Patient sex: M
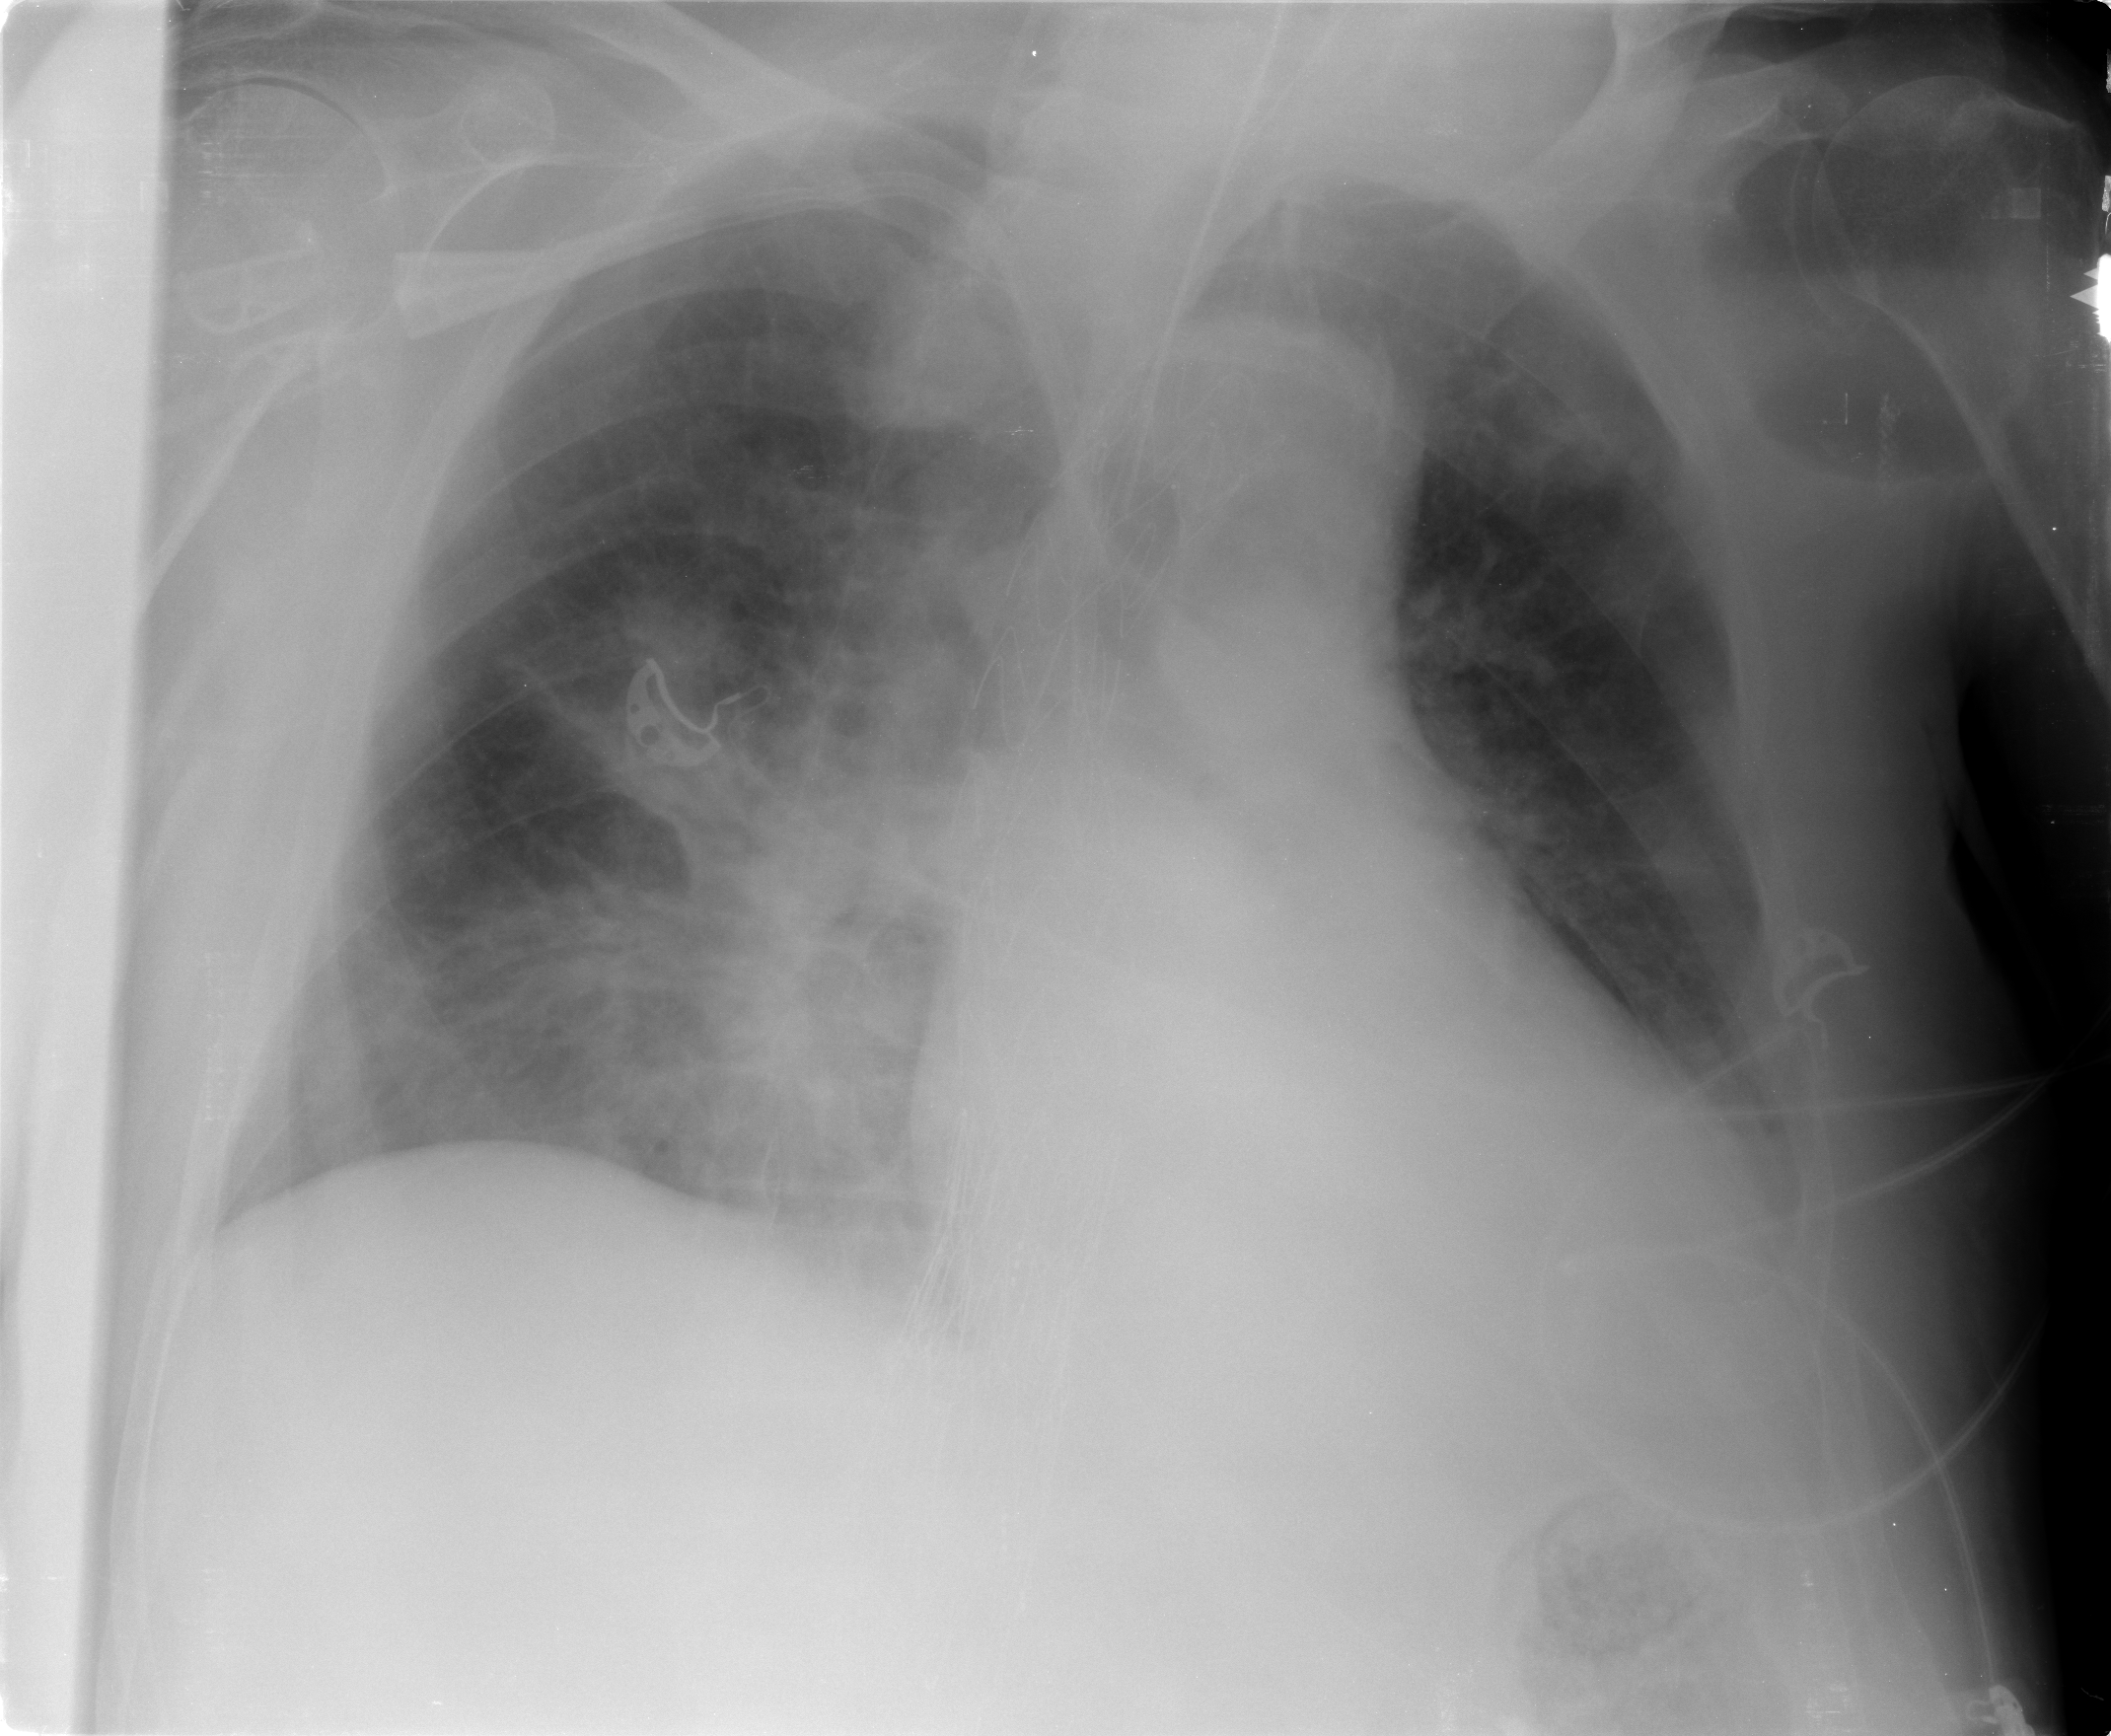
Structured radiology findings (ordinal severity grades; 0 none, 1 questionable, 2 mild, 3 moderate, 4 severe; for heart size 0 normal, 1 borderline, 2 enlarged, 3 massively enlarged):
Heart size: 2
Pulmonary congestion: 2
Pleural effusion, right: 0
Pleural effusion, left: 2
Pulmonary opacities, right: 3
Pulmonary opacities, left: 2
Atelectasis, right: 2
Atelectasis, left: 2